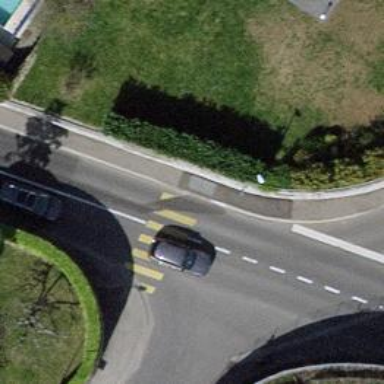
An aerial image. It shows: Zebra crossing on the road.